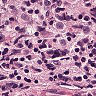
Metastatic tissue present: yes